Field crop: maize
Growth stage: 2
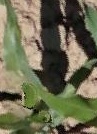
Species: maize